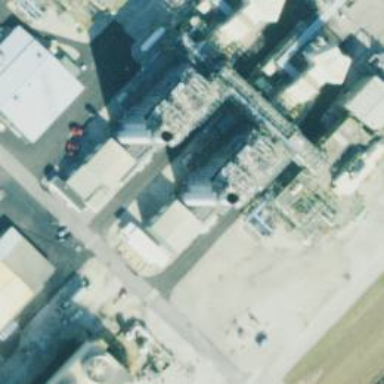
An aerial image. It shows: Gas-powered generator.